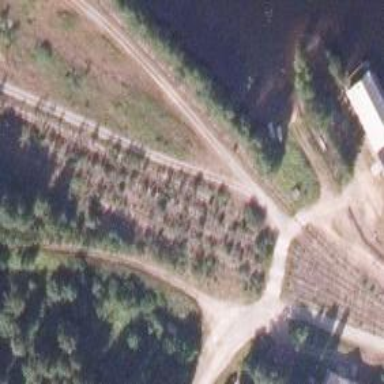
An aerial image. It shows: Abandoned railway yard.